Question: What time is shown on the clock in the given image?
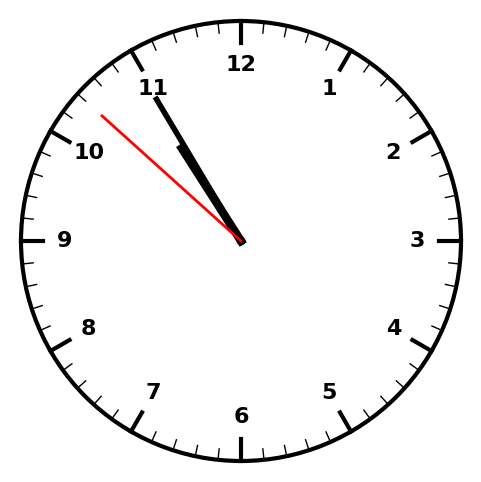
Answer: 10:54:52